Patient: sex M, age 68
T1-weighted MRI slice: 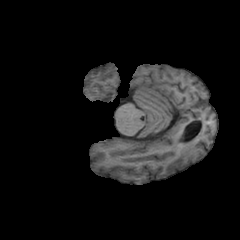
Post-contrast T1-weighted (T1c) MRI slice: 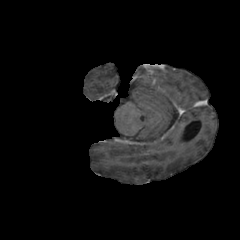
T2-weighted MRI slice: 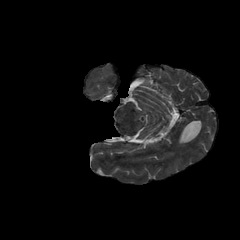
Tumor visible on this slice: no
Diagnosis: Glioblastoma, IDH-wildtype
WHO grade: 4